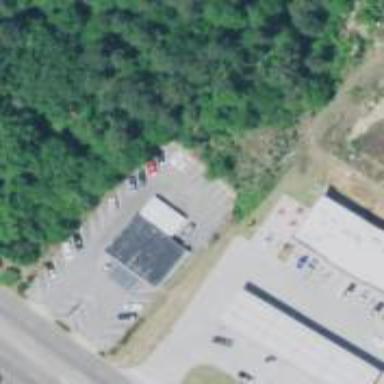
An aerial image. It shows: Car rental facility.